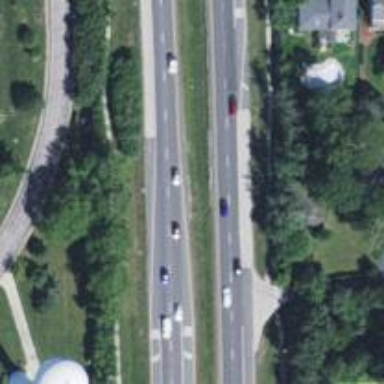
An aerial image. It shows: Trunk highway with expressway features.